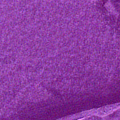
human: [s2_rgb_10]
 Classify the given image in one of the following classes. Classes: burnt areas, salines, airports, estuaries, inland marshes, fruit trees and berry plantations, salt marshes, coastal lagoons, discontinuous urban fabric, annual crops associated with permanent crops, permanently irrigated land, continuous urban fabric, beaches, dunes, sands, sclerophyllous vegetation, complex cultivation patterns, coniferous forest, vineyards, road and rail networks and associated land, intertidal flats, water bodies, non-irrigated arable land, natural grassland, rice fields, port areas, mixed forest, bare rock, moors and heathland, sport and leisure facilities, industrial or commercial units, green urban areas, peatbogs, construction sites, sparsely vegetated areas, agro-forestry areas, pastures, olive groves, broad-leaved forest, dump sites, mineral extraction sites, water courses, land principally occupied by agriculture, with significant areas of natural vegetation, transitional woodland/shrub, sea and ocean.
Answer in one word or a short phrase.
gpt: sea and ocean